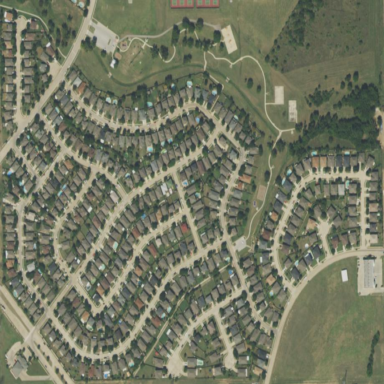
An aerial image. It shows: Residential area composed of single-family homes.